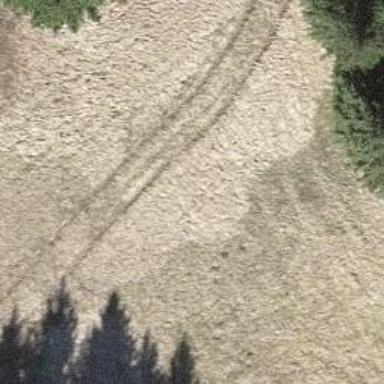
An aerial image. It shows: Track with very rough surface.